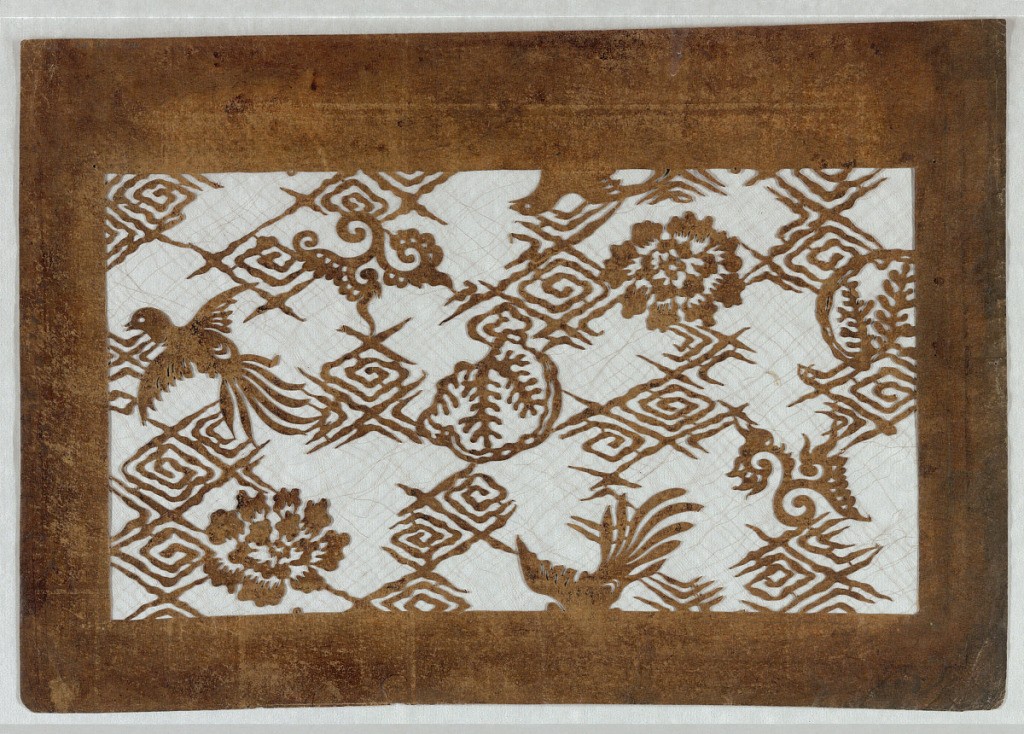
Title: Animals, plants, and other abstract motifs
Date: mid 18th - early 19th century
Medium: Mulberry paper (kozo washi) treated with fermented persimmon tannin (kakishibu), and silk threads (itoire)
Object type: Katagami
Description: A great-tailed bird, seaweed or coral designs, peony blossoms, and other abstract motifs that resemble a spiral swirl of smoke complete this composition. Silk threads are added to support the stencil structure.